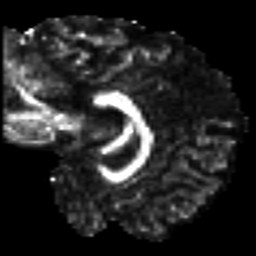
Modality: FA
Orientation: sagittal
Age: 24
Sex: male
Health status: healthy
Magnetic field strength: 3 T
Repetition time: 8.4 s
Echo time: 0.0926 s